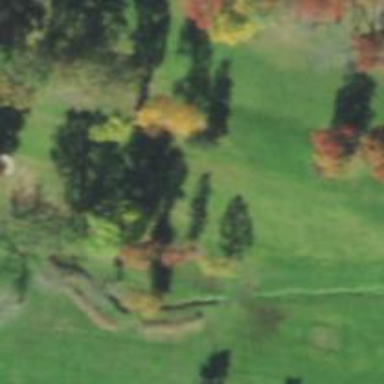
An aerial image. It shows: View of golf hole.